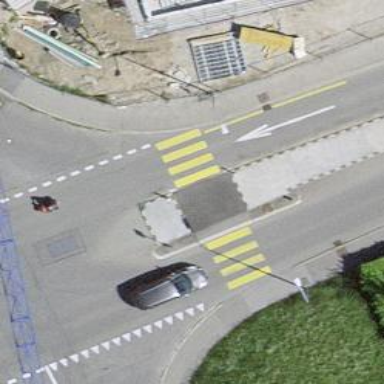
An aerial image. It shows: Zebra crossing with pedestrian island.